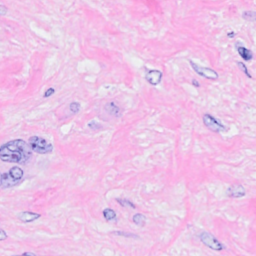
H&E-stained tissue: Breast